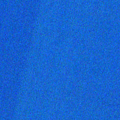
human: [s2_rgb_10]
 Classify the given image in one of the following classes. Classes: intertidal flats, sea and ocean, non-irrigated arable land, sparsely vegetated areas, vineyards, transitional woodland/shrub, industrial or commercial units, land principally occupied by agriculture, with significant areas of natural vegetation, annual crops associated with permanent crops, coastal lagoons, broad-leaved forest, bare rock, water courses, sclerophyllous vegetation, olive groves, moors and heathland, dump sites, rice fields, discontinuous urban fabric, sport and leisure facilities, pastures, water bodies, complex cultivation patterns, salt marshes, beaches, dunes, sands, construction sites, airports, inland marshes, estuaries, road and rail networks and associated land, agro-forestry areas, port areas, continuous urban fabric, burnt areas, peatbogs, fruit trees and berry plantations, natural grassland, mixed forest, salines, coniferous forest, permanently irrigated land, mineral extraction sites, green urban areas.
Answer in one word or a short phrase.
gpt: sea and ocean